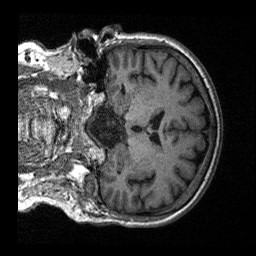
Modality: T1w
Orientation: coronal
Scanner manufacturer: siemens
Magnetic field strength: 3 T
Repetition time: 2.3 s
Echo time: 0.00226 s